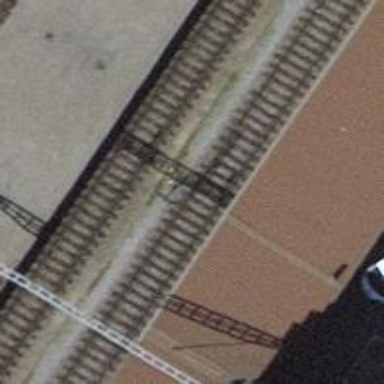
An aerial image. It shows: Railway stop with public transport stop position.